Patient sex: M
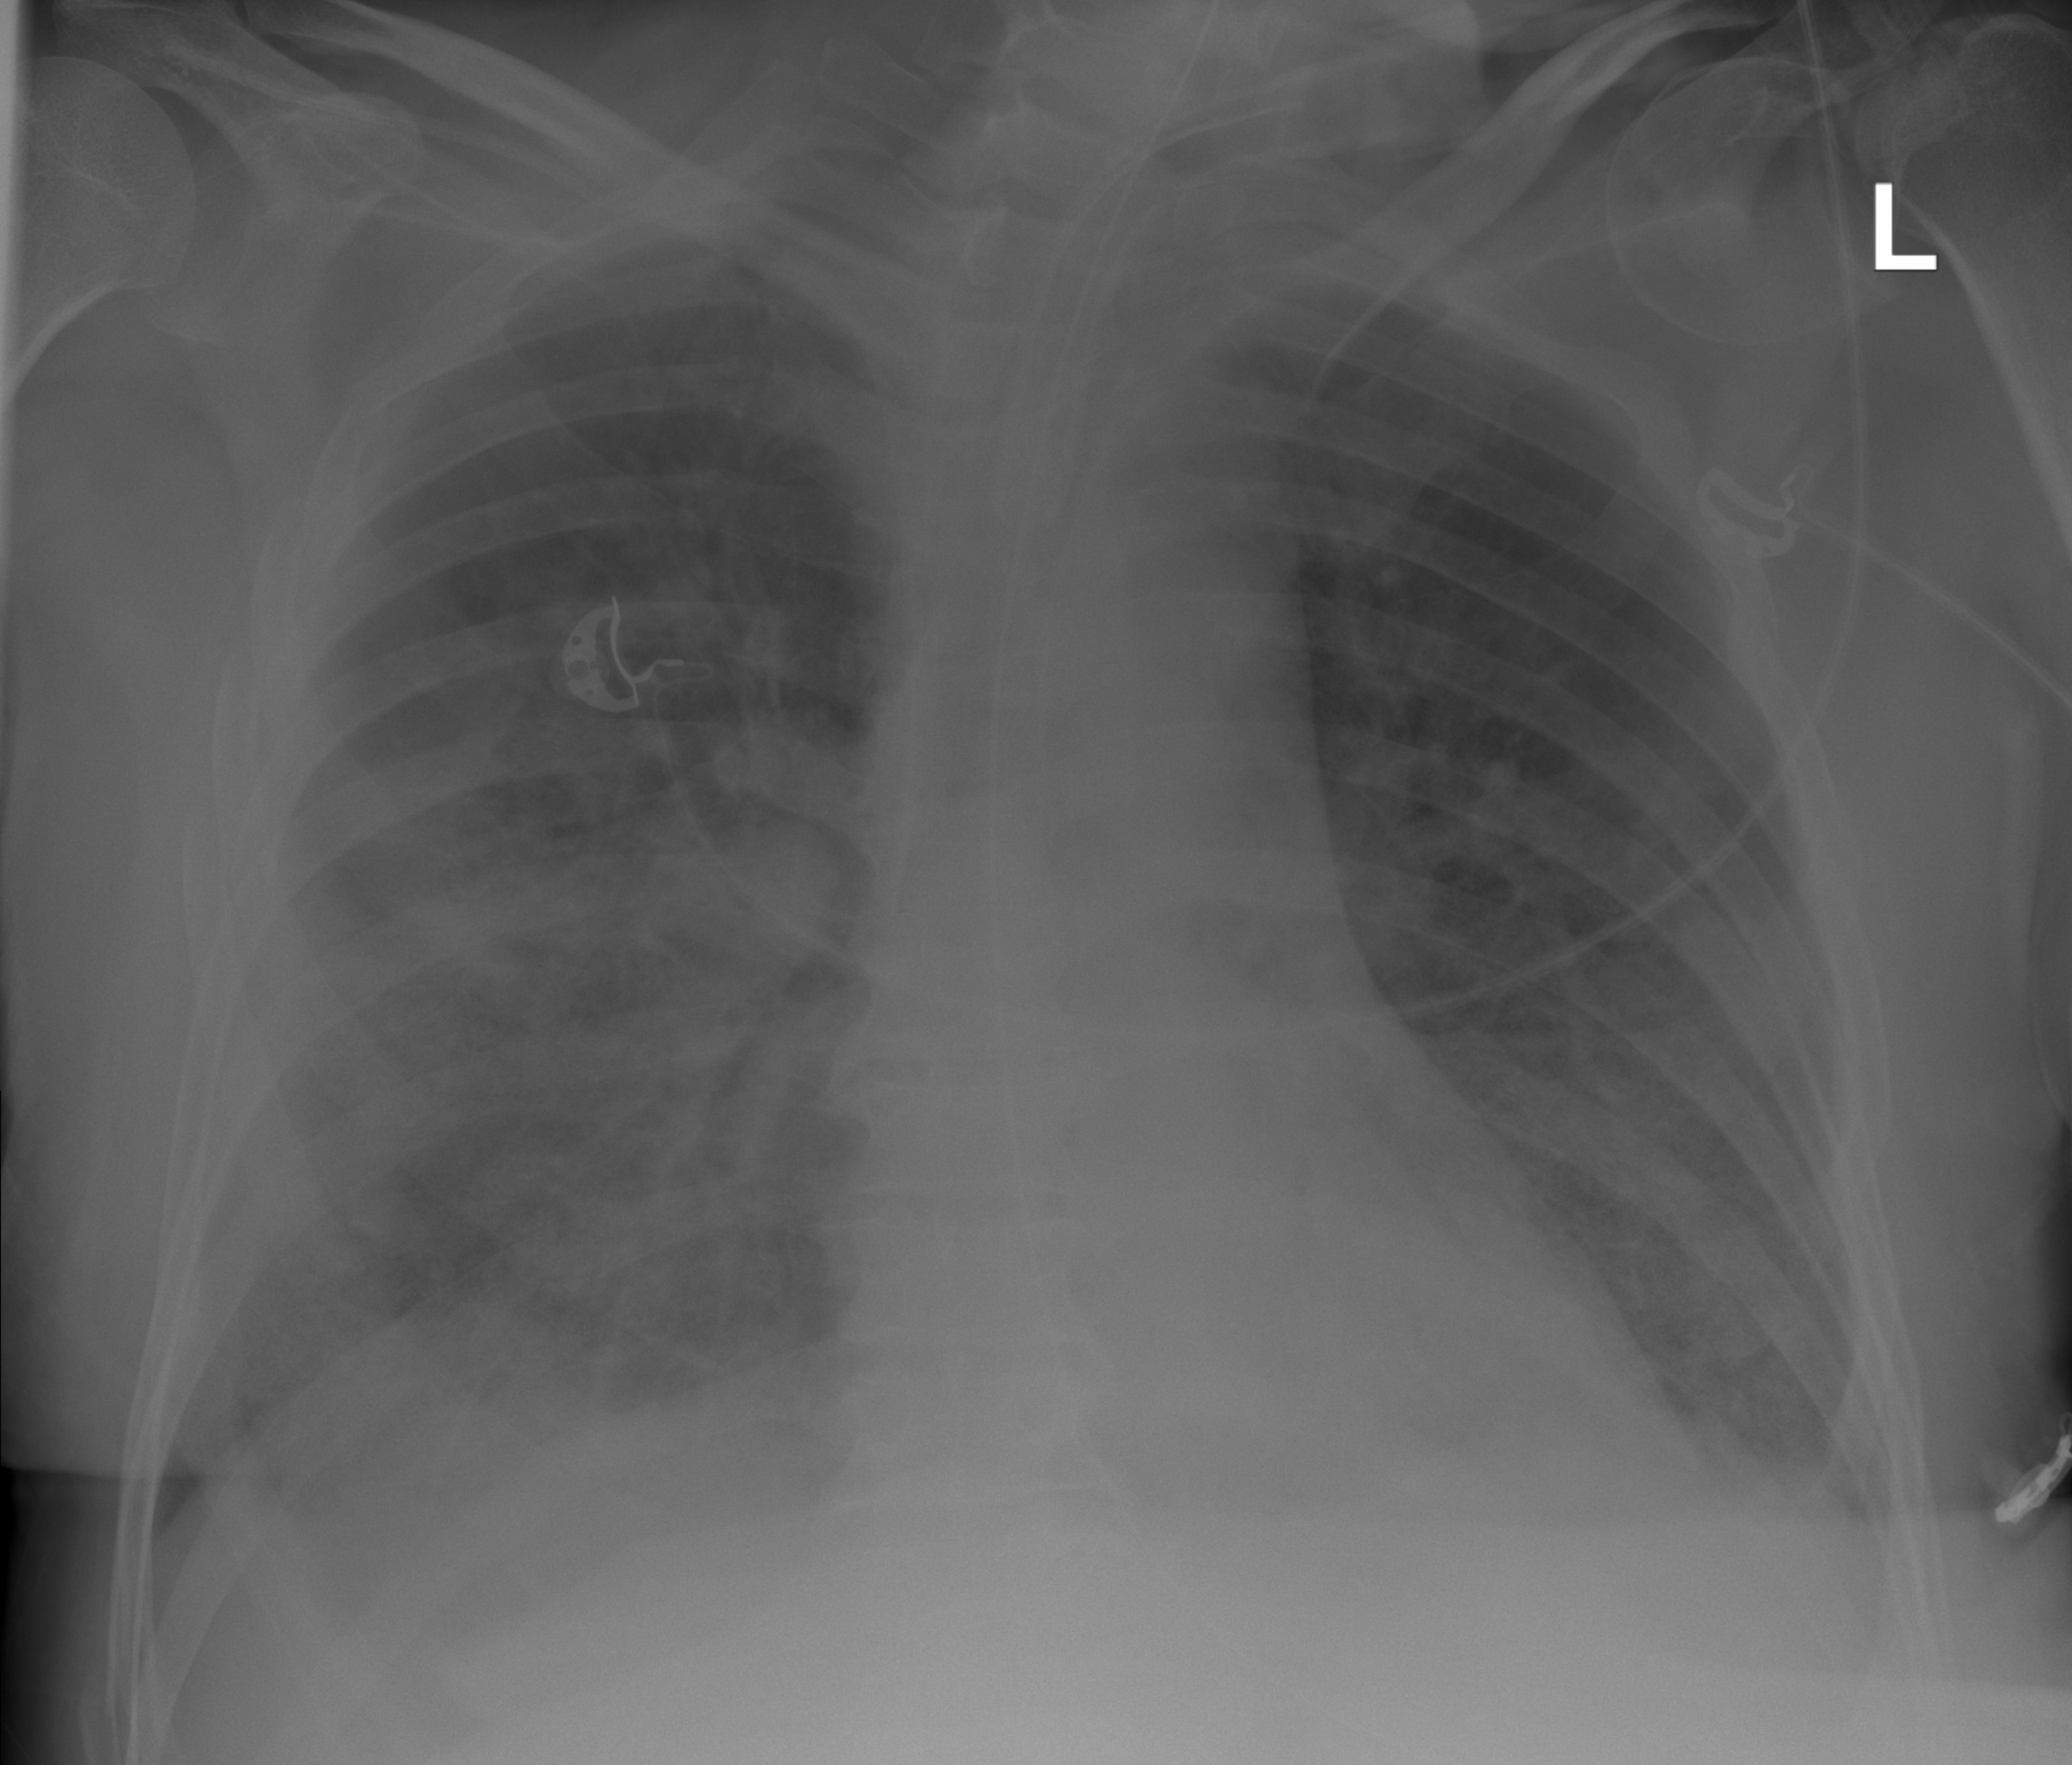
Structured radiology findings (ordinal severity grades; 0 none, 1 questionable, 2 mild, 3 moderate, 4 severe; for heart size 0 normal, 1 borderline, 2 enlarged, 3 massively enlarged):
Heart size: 0
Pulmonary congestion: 2
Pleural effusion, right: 2
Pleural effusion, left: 1
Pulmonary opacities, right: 3
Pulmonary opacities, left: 2
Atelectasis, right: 3
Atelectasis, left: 2